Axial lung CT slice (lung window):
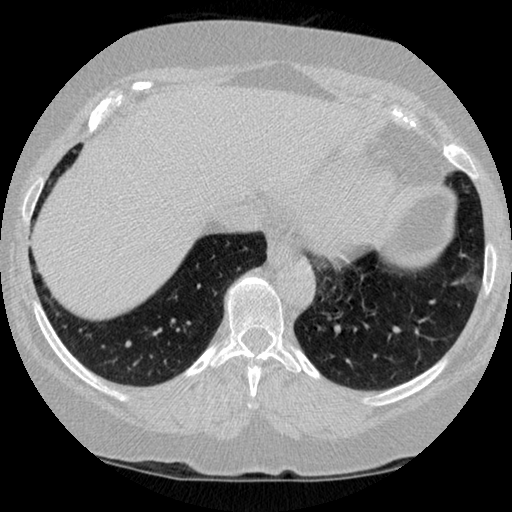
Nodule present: no